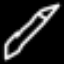
Label: pencil